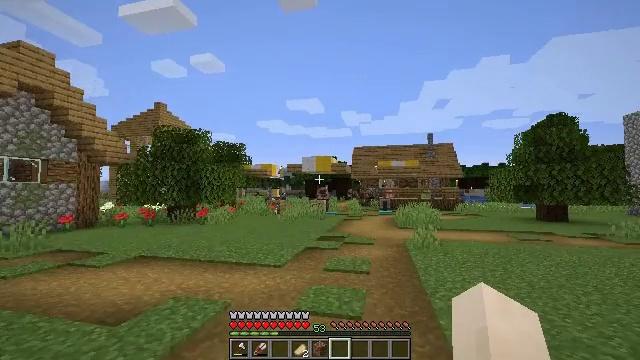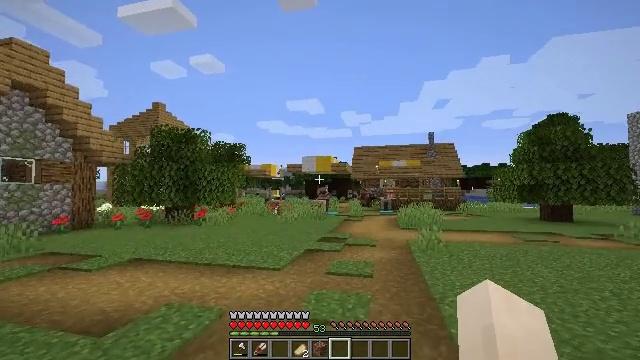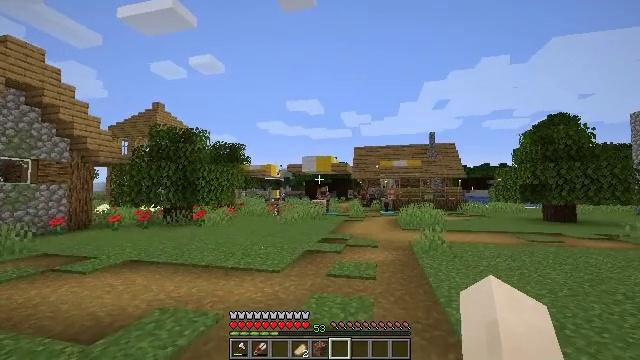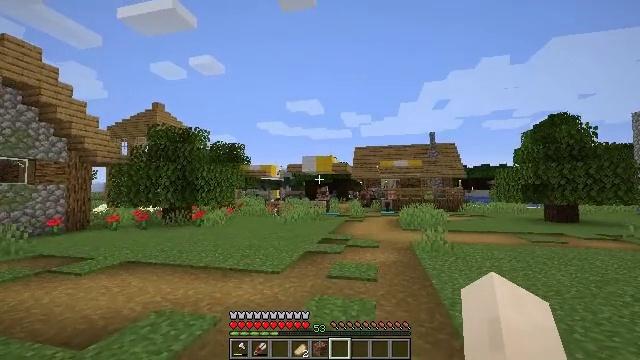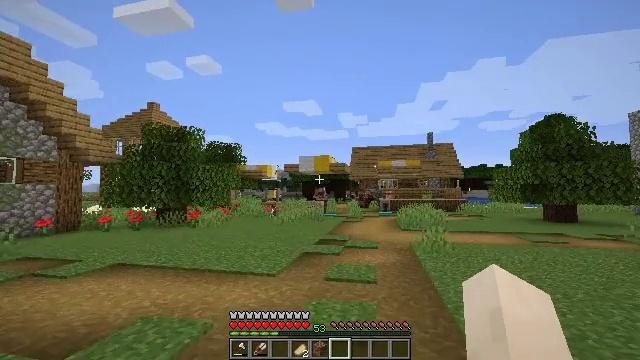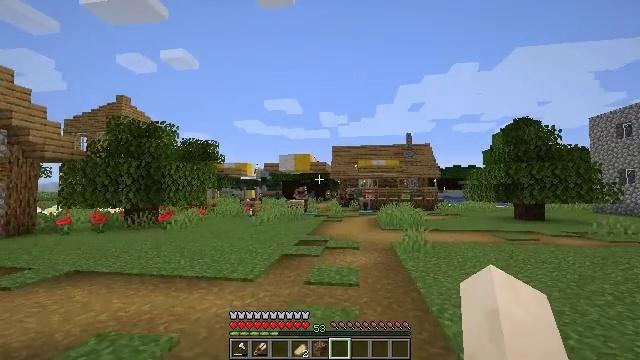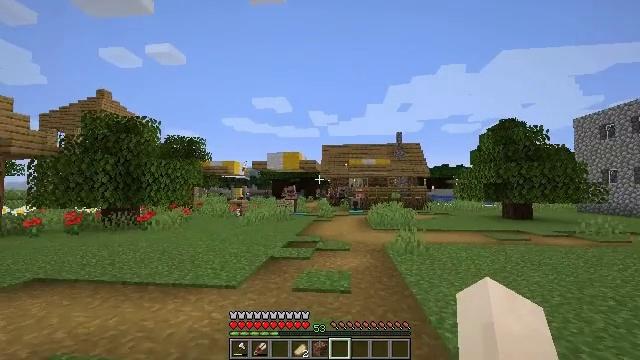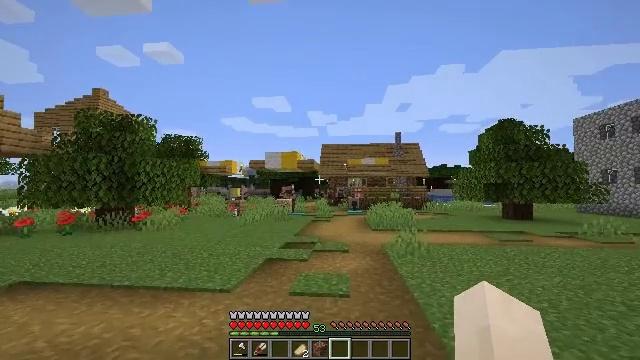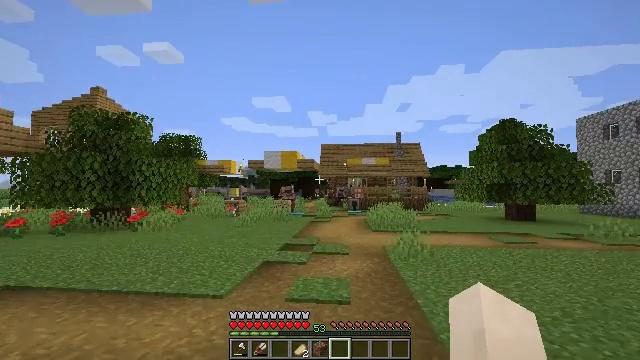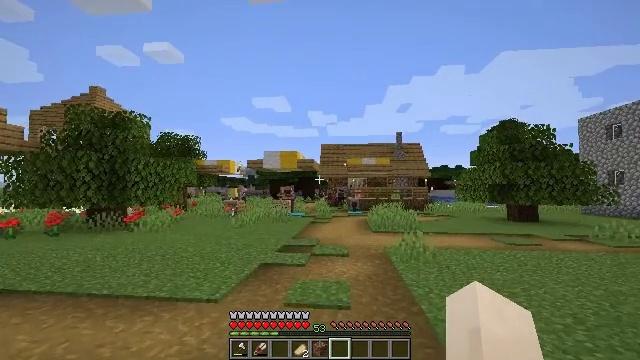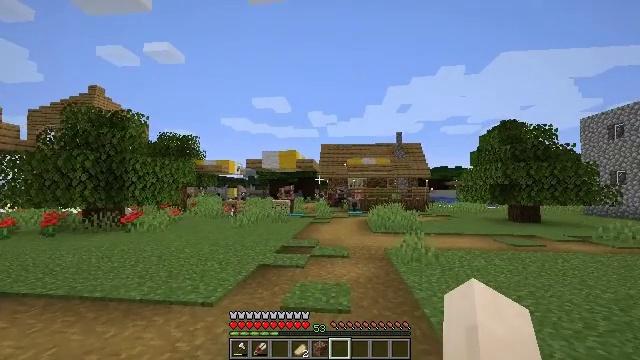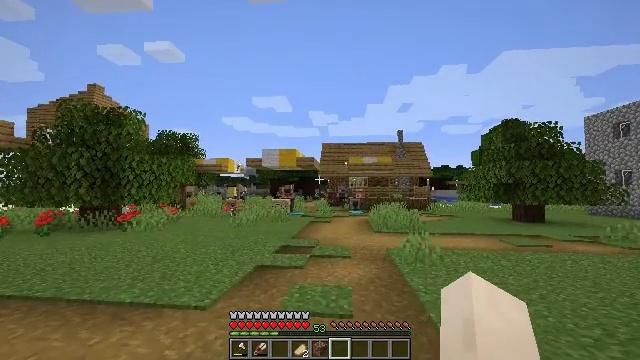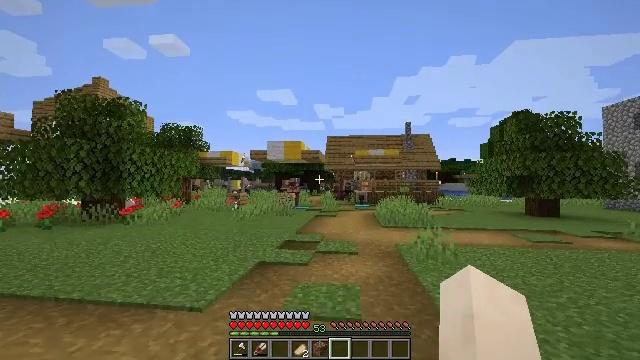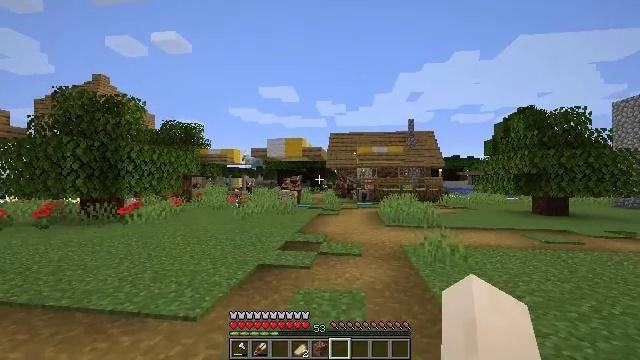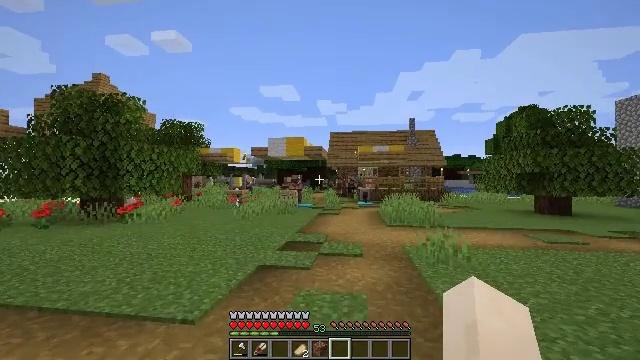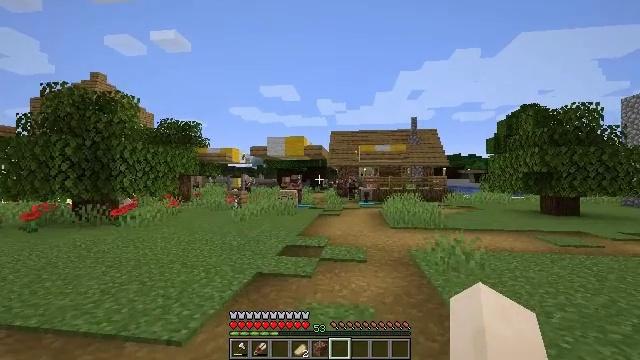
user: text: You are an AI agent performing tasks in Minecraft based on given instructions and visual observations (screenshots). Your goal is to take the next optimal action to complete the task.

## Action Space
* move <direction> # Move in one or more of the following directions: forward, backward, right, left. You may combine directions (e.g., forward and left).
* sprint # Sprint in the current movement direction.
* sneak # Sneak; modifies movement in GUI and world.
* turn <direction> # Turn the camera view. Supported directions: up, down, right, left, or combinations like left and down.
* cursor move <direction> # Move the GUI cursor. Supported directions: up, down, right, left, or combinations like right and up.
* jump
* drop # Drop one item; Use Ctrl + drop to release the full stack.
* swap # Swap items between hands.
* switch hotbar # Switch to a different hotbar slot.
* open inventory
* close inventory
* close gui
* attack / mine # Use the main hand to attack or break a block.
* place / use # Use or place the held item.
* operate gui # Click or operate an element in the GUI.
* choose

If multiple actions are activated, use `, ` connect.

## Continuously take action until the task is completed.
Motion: motion action
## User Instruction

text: Interact with the crafting table to make a crossbow.
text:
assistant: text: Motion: move forward
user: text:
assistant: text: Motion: move forward
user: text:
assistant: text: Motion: move forward
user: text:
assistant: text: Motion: move forward
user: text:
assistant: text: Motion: move forward, turn right
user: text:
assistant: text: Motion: move forward, turn right
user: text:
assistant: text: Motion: move forward
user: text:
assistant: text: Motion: move forward
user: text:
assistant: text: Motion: move forward
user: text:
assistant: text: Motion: move forward
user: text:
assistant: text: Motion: move forward
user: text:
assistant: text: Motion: move forward, turn left and down
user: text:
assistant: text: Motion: move forward
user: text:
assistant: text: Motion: move forward
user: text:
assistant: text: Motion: move forward
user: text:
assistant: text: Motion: move forward
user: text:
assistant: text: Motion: move forward
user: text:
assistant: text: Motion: move forward
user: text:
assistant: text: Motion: move forward
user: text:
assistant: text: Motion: move forward
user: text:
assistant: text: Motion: move forward
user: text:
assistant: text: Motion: move forward
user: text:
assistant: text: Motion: move forward
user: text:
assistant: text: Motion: move forward
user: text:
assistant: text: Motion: move forward
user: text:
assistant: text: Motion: move forward
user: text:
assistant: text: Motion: move forward
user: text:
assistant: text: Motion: move forward
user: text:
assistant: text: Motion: move forward
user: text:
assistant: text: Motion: move forward